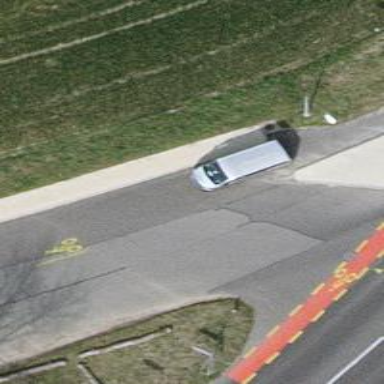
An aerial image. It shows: Asphalt cycleway.